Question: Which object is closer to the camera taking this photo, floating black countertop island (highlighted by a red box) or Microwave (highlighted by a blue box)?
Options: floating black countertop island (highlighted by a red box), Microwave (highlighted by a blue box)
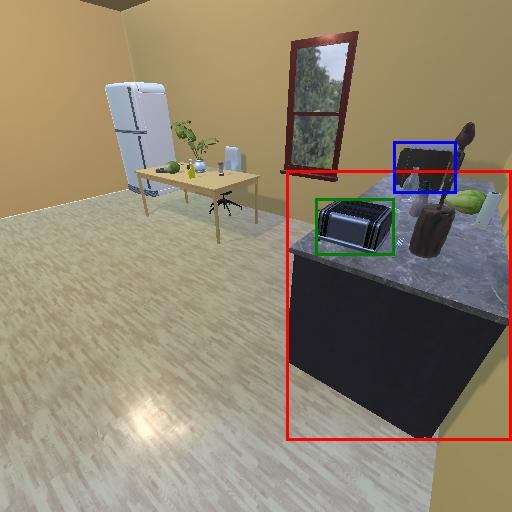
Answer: floating black countertop island (highlighted by a red box)